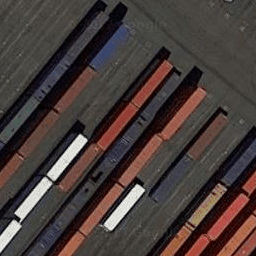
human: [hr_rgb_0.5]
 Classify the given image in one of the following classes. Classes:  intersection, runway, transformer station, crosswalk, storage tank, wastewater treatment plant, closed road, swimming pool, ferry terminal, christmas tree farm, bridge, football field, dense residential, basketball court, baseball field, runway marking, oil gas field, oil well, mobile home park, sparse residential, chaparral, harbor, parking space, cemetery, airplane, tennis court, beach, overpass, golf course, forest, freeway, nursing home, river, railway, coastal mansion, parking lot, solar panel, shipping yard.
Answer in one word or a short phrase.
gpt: shipping yard